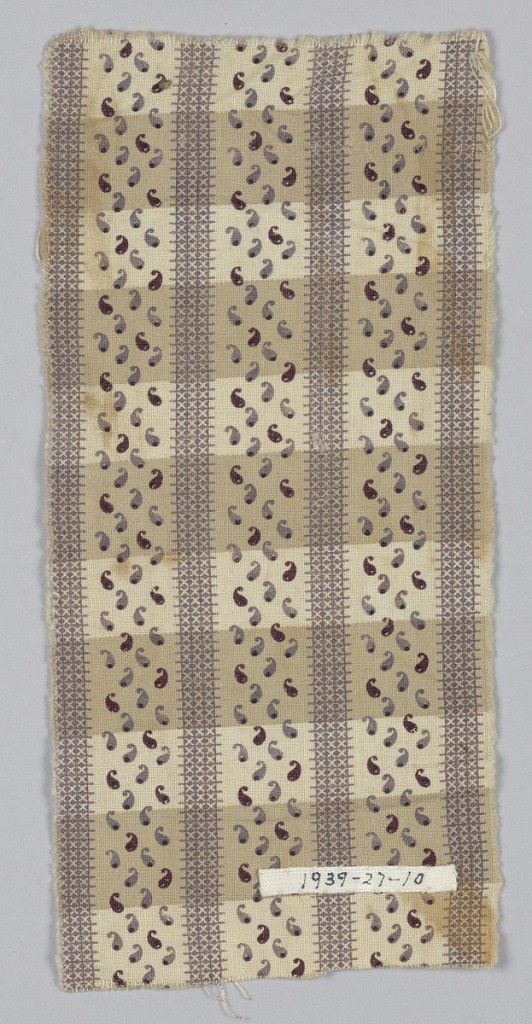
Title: Fragment
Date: ca. 1850
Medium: cotton Technique: printed
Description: Fragment with a pattern formed by horizontal stripes of brown and white, and vertical stripes of purple and white, alternating with white ornamented with purple curved drops.